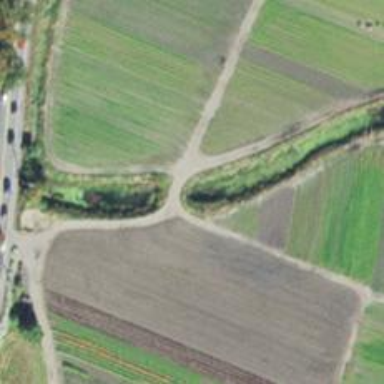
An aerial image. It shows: Culvert tunnel.